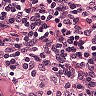
Metastatic tissue present: no